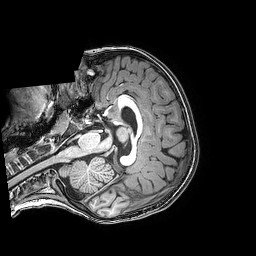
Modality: T1w
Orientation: axial
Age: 6
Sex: male
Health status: healthy